Question: I've went to publish my first vb.net windows form and was surprised the format I meticulously combed over became all skewed after publishing.

Why did the controls change to older style '3d' and the overall ratio of the form stretched in the horizontal? My calendar date pickers also changed format.
Is there a way to make the published form look exactly like the release version, down to the pixel?
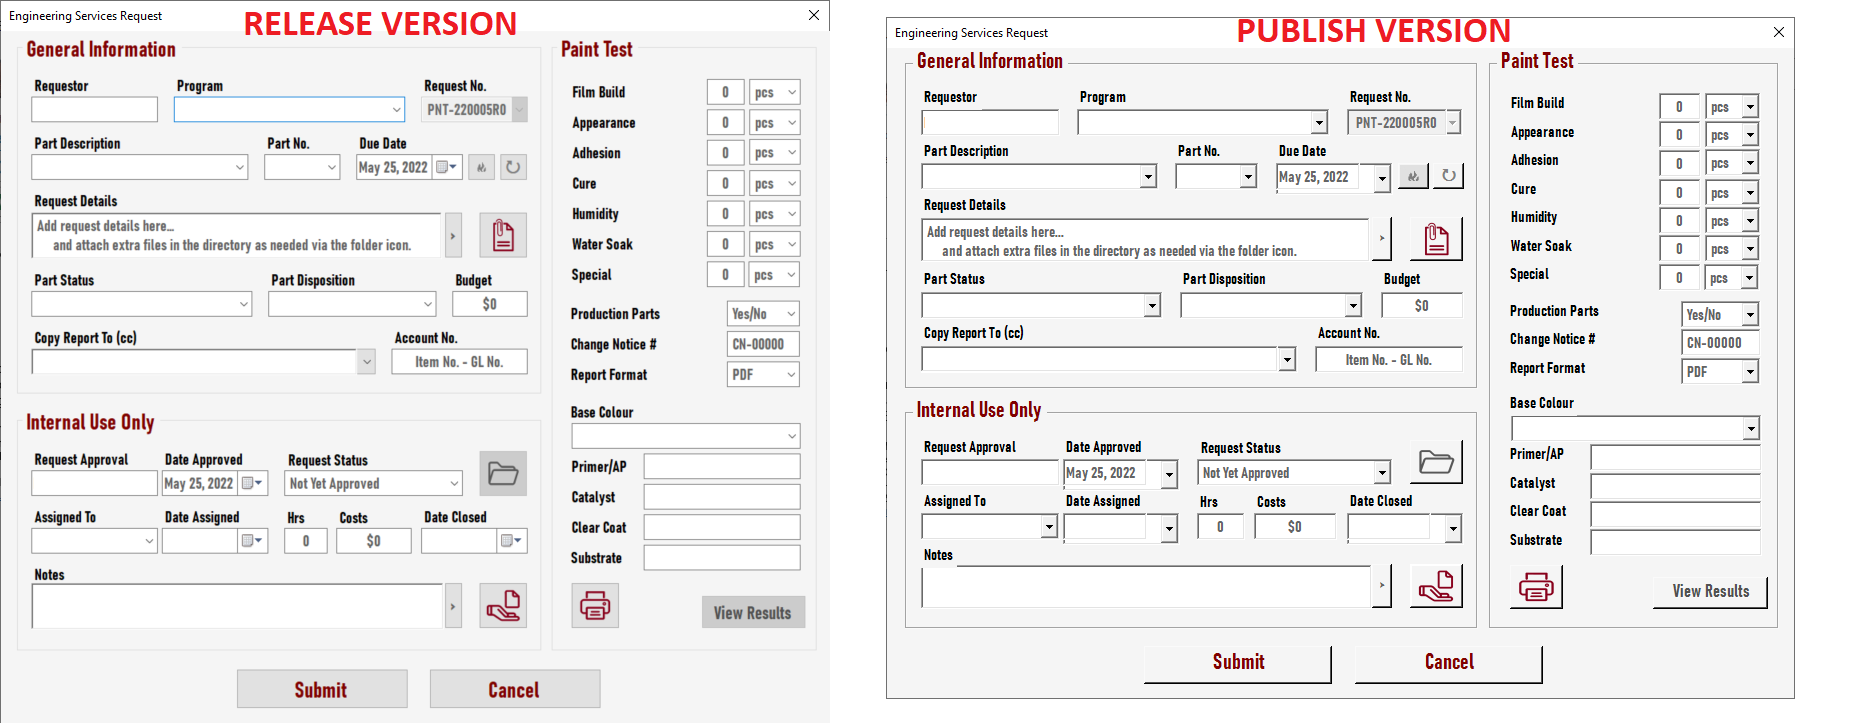
Answer: You can control visual styles before you create your UI thread, but VB.Net will enable visual styles for you in Sub Main, which is inaccessible to you! You can get around this by creating your own Sub Main, but you also need to choose this new method as the entry point to your application.
'''
' in a new class file, I called Program.vb
Public Module Program
<STAThread>
Public Sub Main()
Application.VisualStyleState = VisualStyles.VisualStyleState.NonClientAreaEnabled
Application.Run(New Form1())
End Sub
End Module
'''
In the project properties, click Startup object, choose Program
<URL>
My Form1 has two TextBoxes. Here's the code
'''
Public Class Form1
Private Sub Form1_Load(sender As Object, e As EventArgs) Handles MyBase.Load
Me.TextBox1.BorderStyle = BorderStyle.FixedSingle
Me.TextBox2.BorderStyle = BorderStyle.Fixed3D
Me.FormBorderStyle = FormBorderStyle.FixedSingle
End Sub
End Class
'''
and here is the result
<URL>
Note with 'Application.EnableVisualStyles()' instead, I'm getting all single borders.
<URL>
Hope some setting of visual styles does the trick